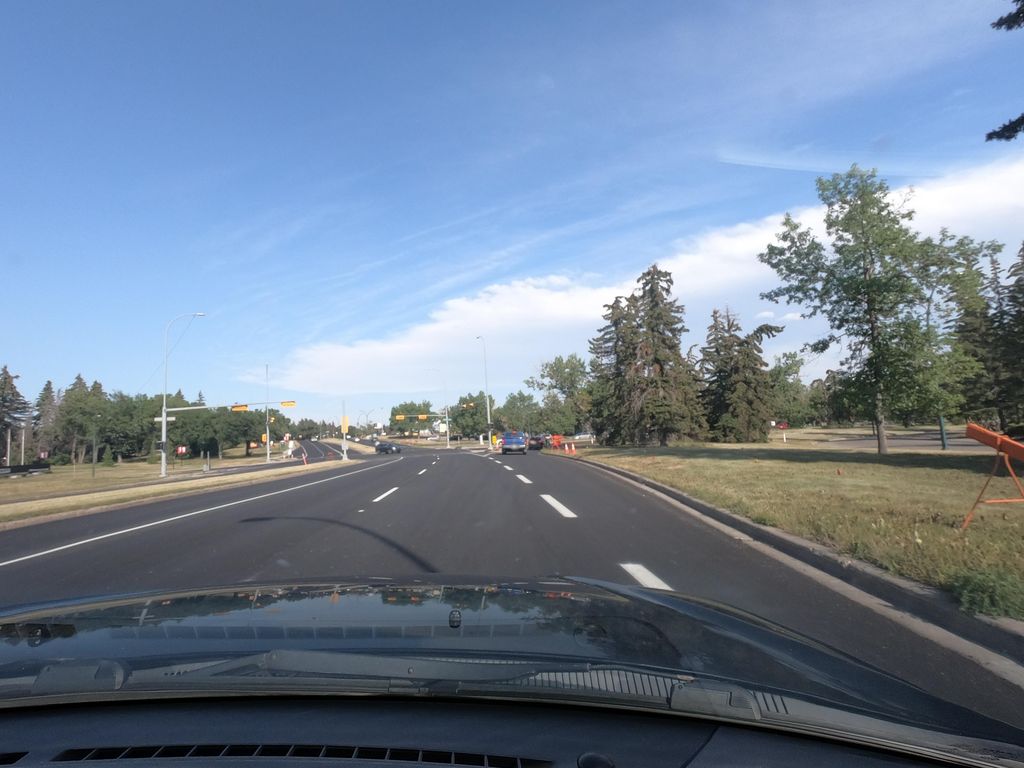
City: calgary